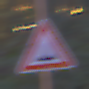
Verkehrszeichen: UnebeneFahrbahn
Umgebung: Outdoor, Suburban
Tageszeit: Night
Wetter: PartlyCloudy
Licht: Artificial
Jahreszeit: NotSpecified
Kontrast: LowContrast